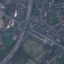
Land use / land cover class: Highway